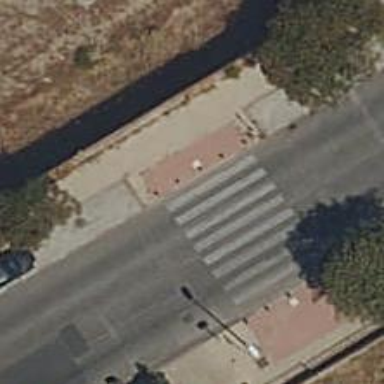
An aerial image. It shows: Zebra crossing on the road.